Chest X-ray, PA view. Patient: 59 years old, sex M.
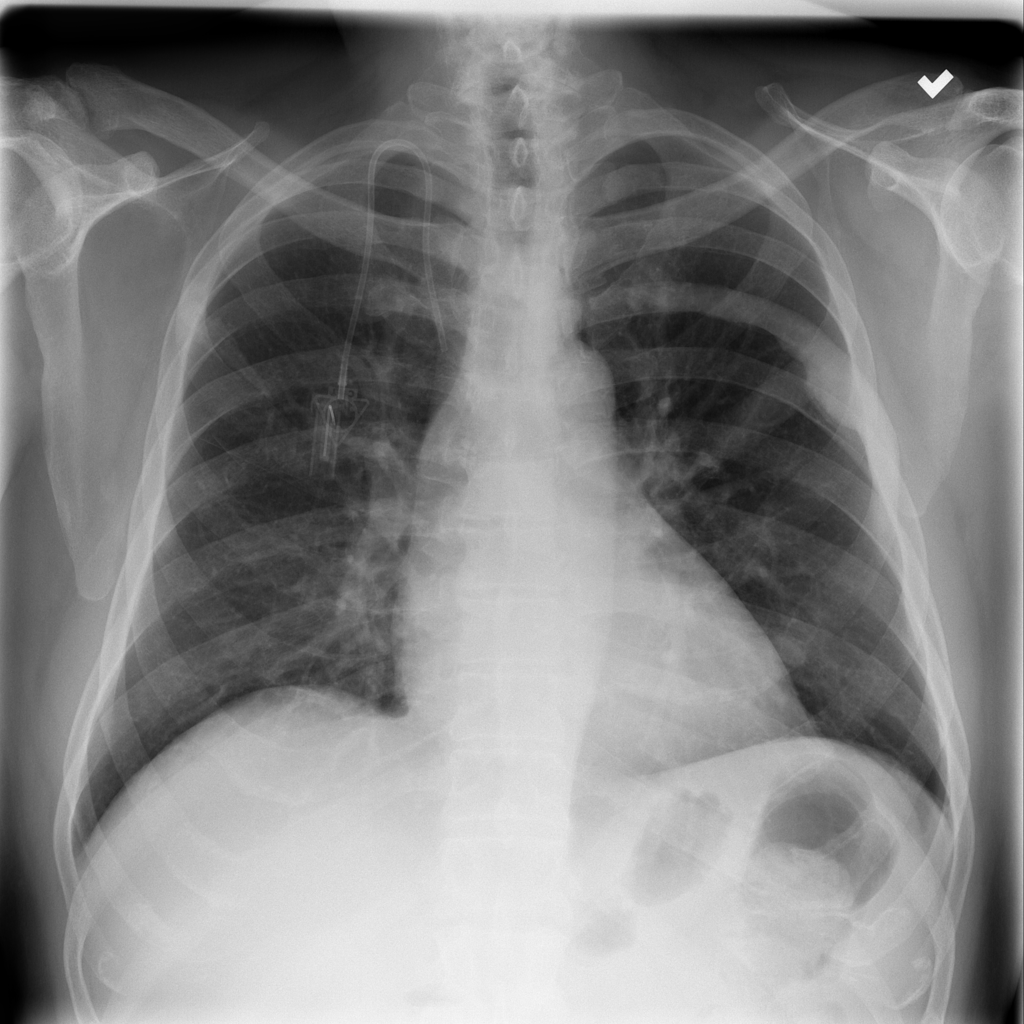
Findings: No Finding